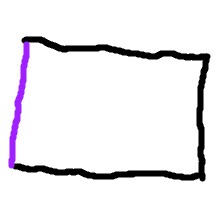
Shape: rectangle